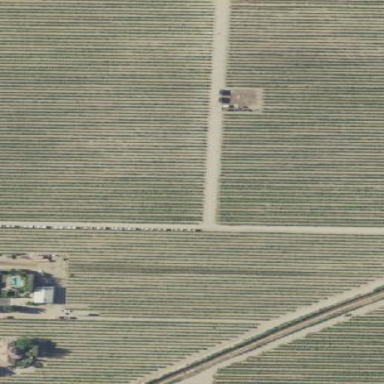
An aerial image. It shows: Vineyard.